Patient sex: M
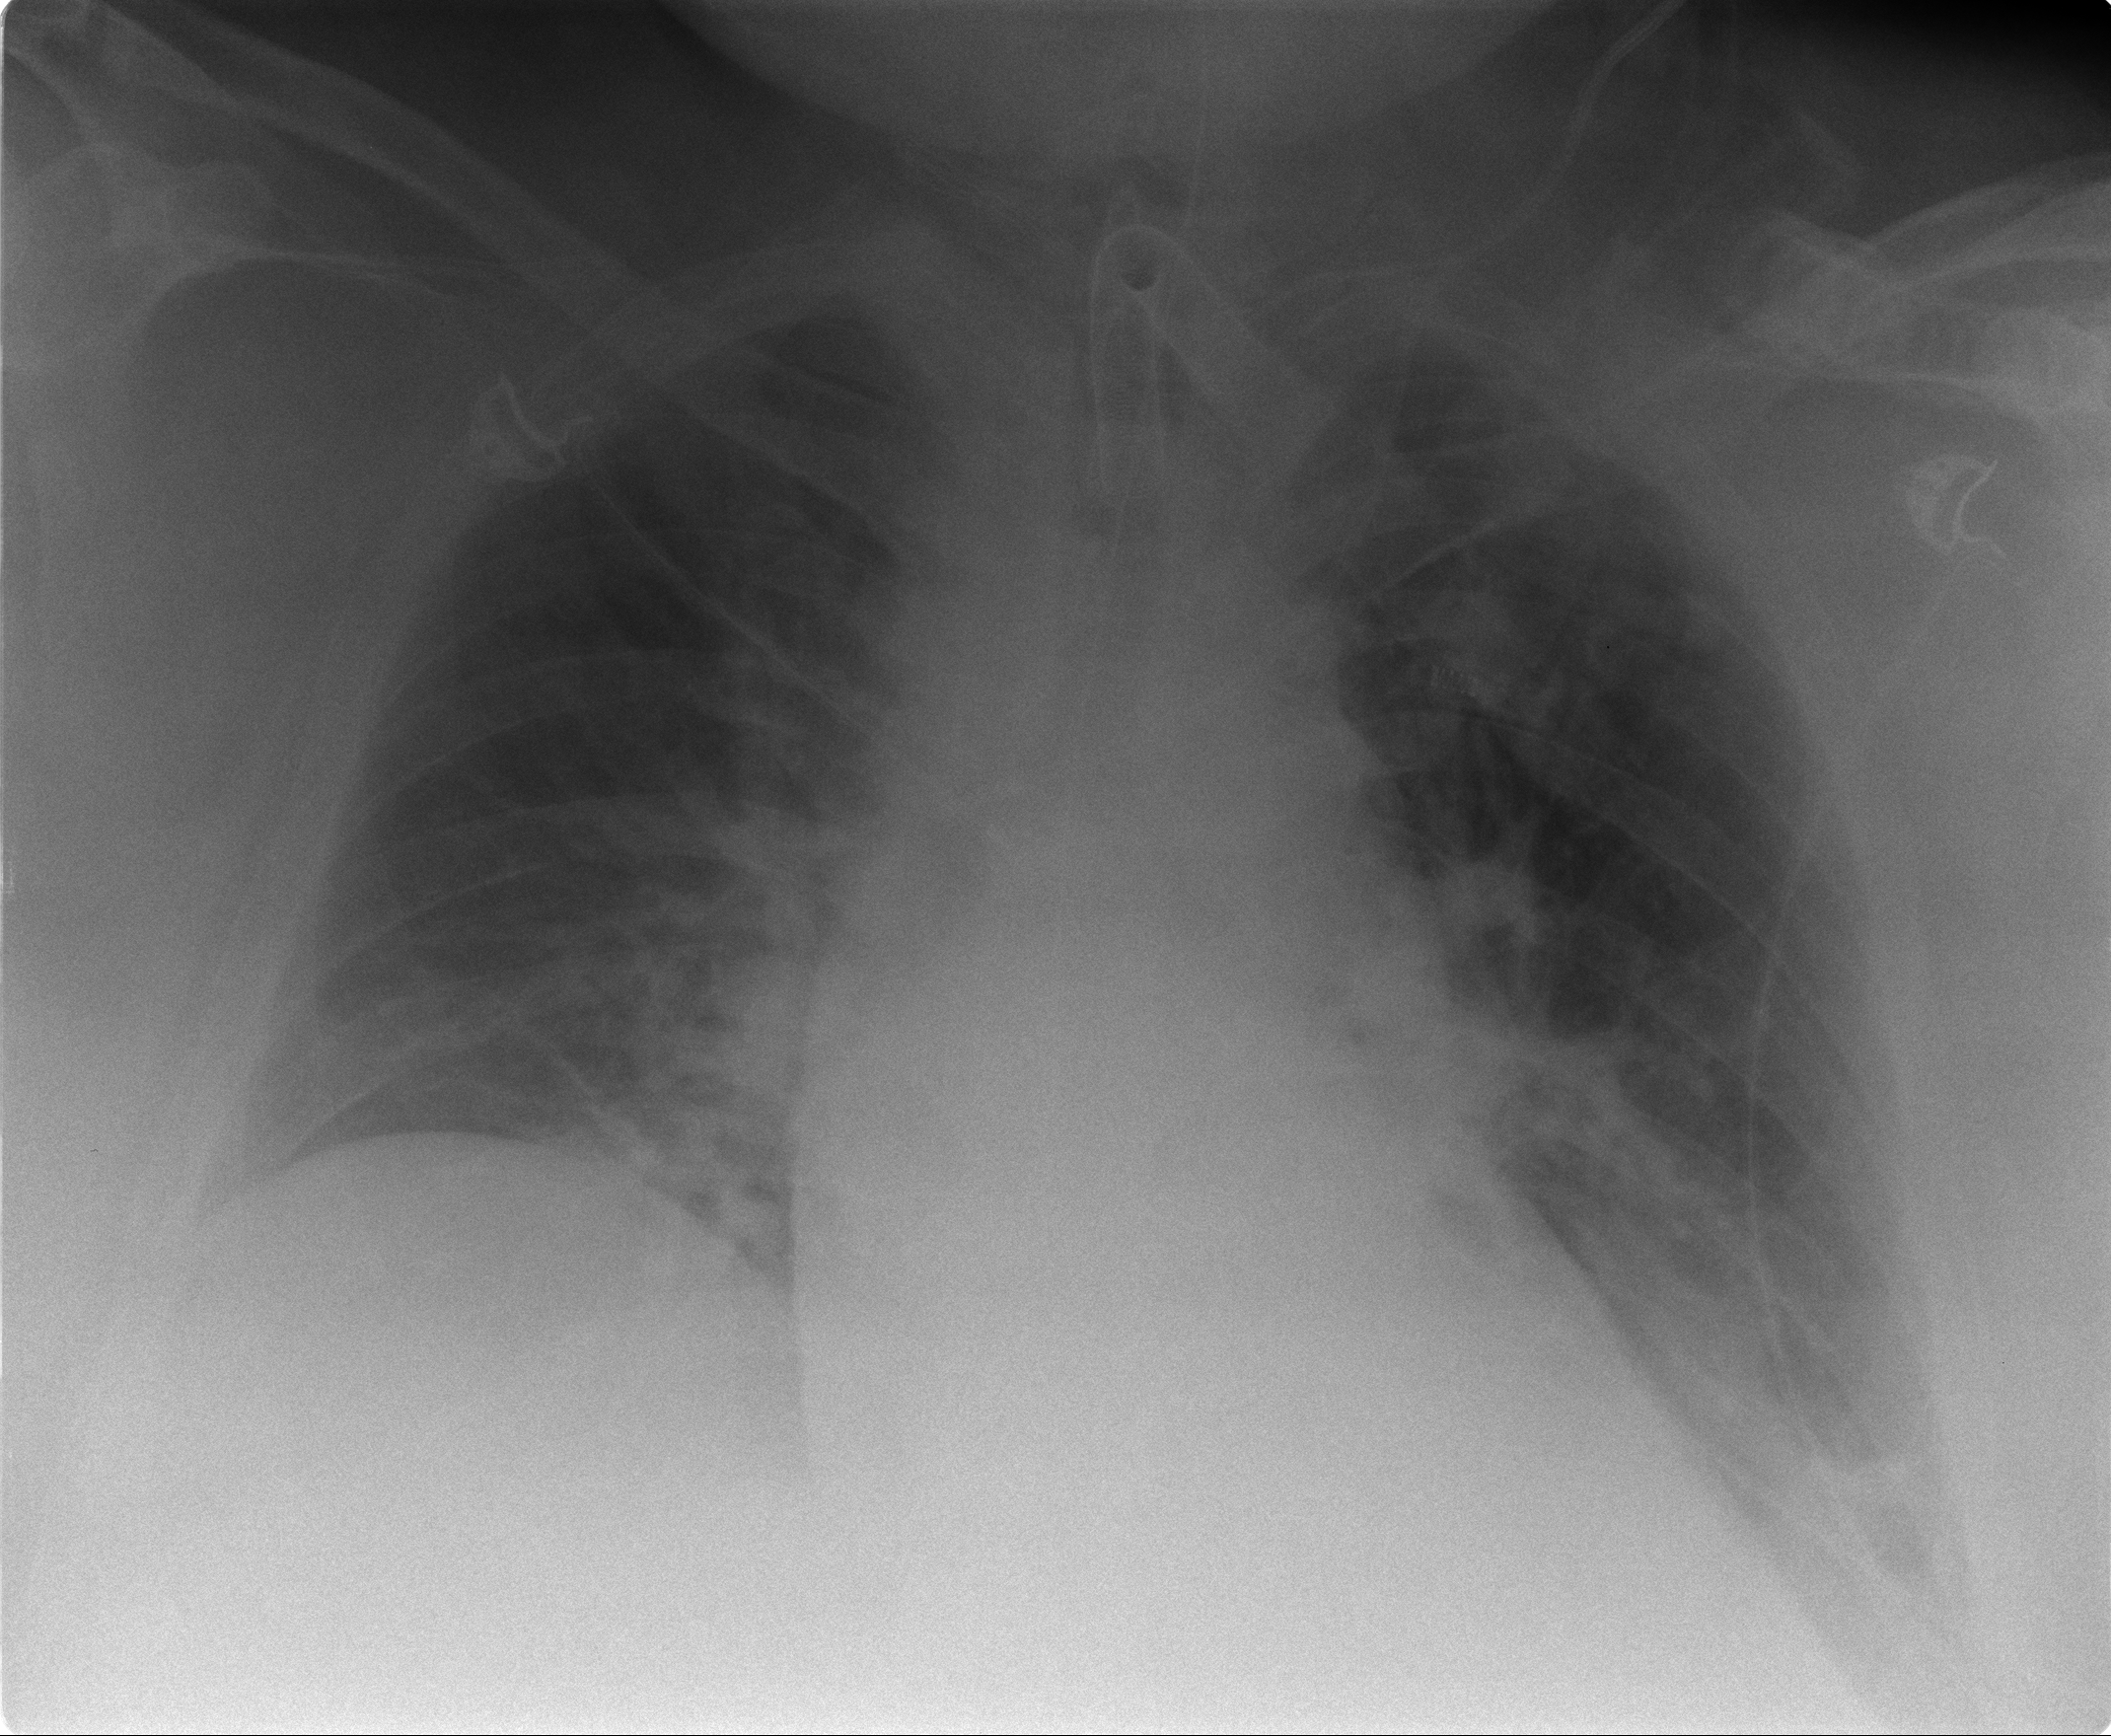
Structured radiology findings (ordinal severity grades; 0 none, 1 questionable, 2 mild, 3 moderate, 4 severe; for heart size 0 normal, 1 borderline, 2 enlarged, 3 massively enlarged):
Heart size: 2
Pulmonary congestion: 2
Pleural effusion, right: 0
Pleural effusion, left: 2
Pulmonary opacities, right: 0
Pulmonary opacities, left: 0
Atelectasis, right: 0
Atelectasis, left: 2